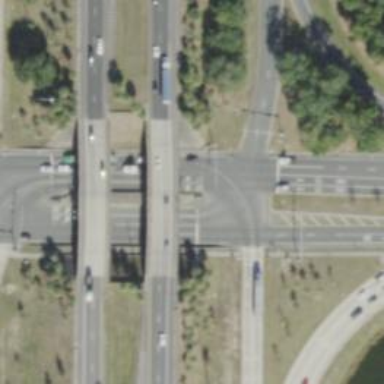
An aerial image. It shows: Motorway link road with diamond junction.